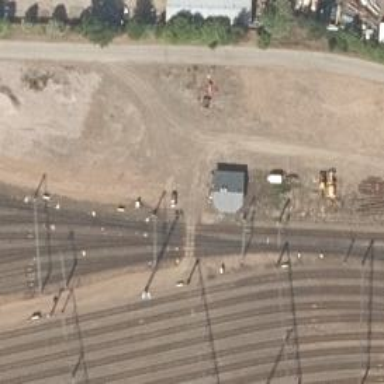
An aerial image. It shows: Railway signal.